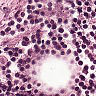
Metastatic tissue present: no